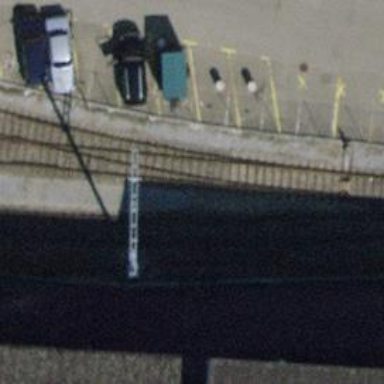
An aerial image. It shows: Single-track railway spur.